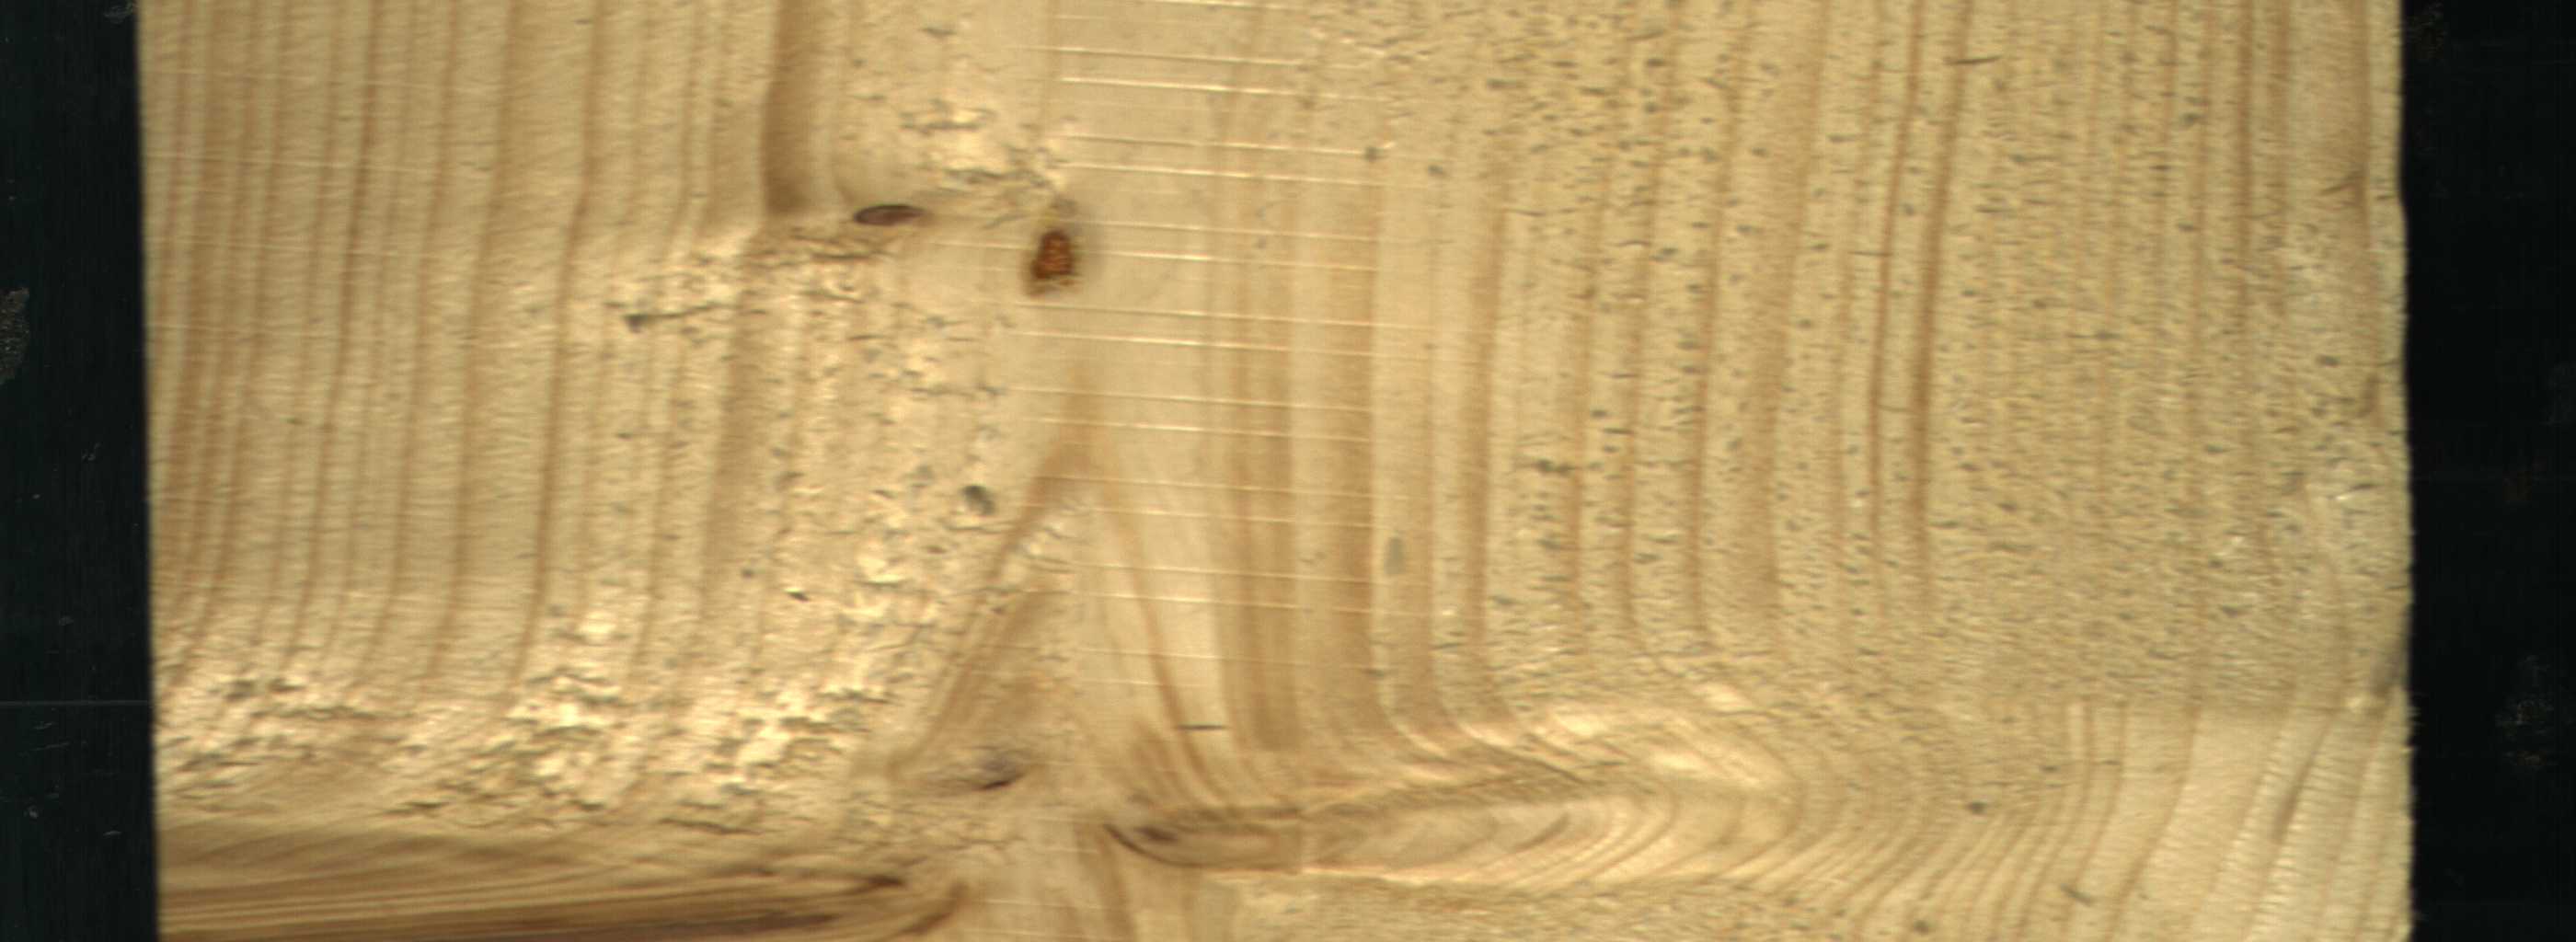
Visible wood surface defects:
resin
Dead_Knot
Live_Knot
Live_Knot